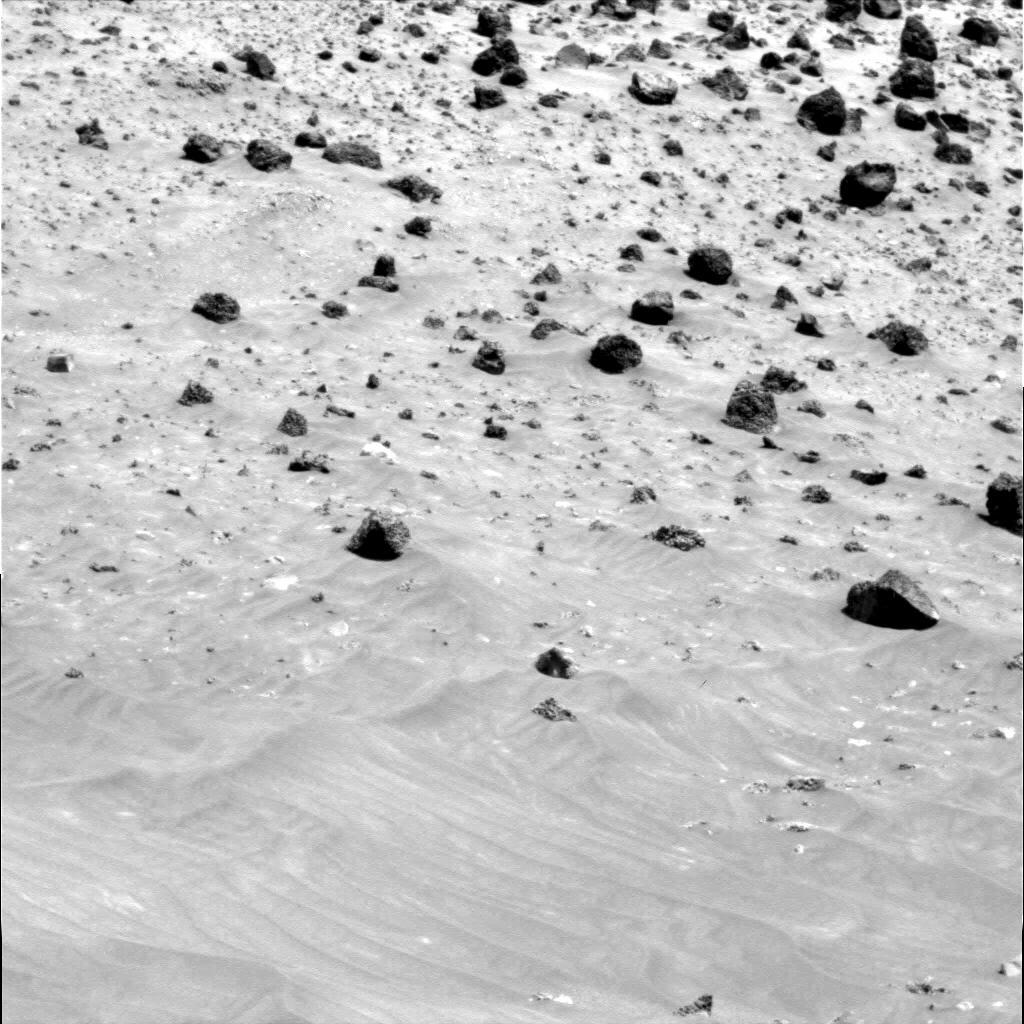
Terrain classes present: Gravel / Sand / Soil, Rock, Shadow